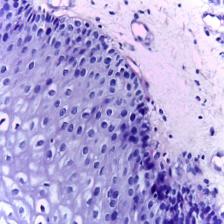
Diagnosis: Normal